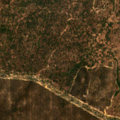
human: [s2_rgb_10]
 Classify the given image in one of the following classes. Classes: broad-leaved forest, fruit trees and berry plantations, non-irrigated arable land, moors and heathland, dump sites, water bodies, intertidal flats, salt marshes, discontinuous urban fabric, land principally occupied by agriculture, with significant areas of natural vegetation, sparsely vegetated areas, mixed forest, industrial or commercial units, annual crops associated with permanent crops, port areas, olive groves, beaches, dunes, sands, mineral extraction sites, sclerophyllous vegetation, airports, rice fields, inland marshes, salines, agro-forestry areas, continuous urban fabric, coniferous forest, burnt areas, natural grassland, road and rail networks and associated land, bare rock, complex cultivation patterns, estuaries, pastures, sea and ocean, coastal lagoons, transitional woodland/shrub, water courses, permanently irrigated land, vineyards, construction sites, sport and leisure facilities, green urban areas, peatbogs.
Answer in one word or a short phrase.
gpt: agro-forestry areas, broad-leaved forest, mixed forest